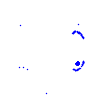
Particle: pion